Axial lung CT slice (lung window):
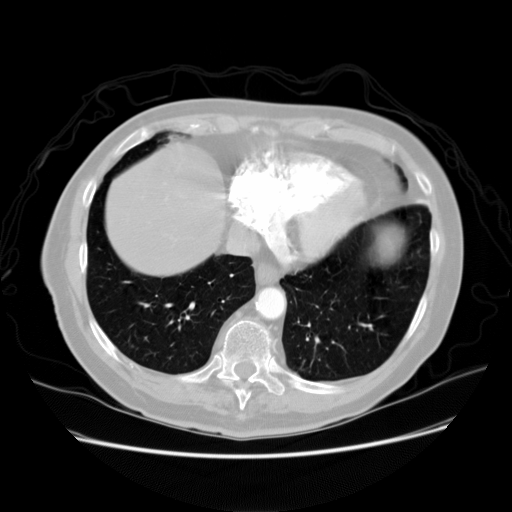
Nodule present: no